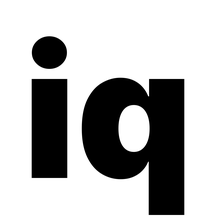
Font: Inter_Black